Question: I am running a SQL query that compares a queued list with a reference list to find information about the items (details) in the queue. The details have numbers (in the example below they are 40, 26, and 26-1). I added 4 detail 26s and2 detail 40s to the queue but when I run this query:
'''
SELECT workingQueue.orderID, workingQueue.toolNum, workingQueue.detailNum, details.detailNum
FROM workingQueue
INNER JOIN details
WHERE workingQueue.toolNum = details.tool
AND workingQueue.detailNum = details.detailNum
'''
It gives me a list of those 6 in the queue as well as an instance of detail 26-1 that coincides with each detail 26. It is like the
'''
workingQueue.detailNum = details.detailNum
'''
isnt giving an exact comparison. The detailNum field is a varchar if that helps. Is there any idea as to what I am doing wrong? Or is this just the nature of the SQL language that has to be worked around somehow?
The output looks like this:

EDIT: Same output when I do:
'''
SELECT workingQueue.orderID, workingQueue.toolNum, workingQueue.detailNum, details.detailNum
FROM workingQueue
INNER JOIN details
ON workingQueue.toolNum = details.tool
AND workingQueue.detailNum = details.detailNum
'''
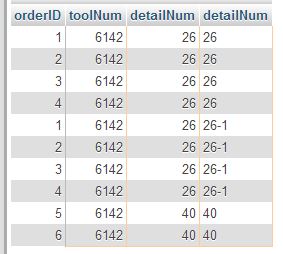
Answer: In the working queue I had the wrong data type (INT instead of VARCHAR). IT was comparing a number to a string and did the best it could by converting (I guess) the string 26-1 into a number 26. Stupid mistake. Thanks to everyone!